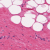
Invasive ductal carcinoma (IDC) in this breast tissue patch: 0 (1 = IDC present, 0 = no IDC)